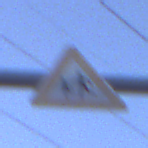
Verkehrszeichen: KinderRechts
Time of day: SunriseSunset
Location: Outdoor (Nature)
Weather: Clear
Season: NotSpecified
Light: Natural